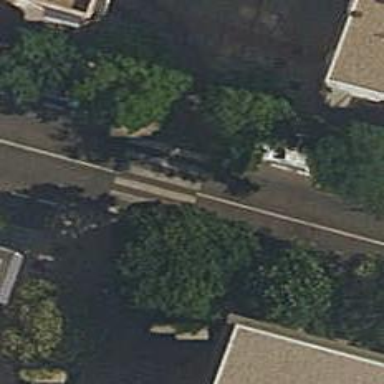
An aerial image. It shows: Pedestrian road.